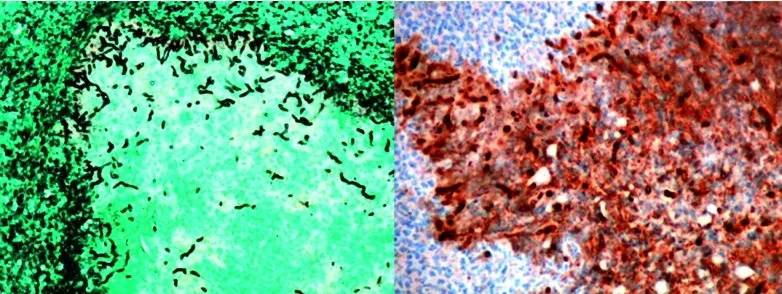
Diagnostic methods used for pythiosis confirmation. (a) Histopathologic demonstration of tissue biopsy: left, Gomori's methenamine silver stain showing numerous sparse septate hyphae; right, immunostaining of the biopsy tissue with specific antibody to P. Insidiosum showing positive staining and a large number of branching hyphae. (b) Culture of P. Insidiosum isolated from kunkers on Sabouraud dextrose agar supplemented with chloramphenicol for 15 days. (c) Detection of IgG against P. Insidiosum by immunochromatographic test using P. Insidiosum antigen;. Positive control.
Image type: pathology (immunostaining)